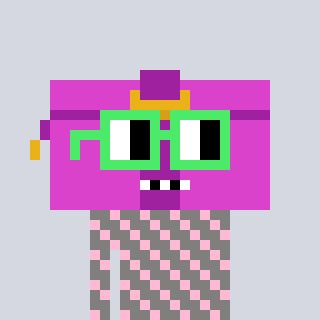
a pixel art character with square light green glasses, a clutch-shaped head and a bluegrey-colored body on a cool background